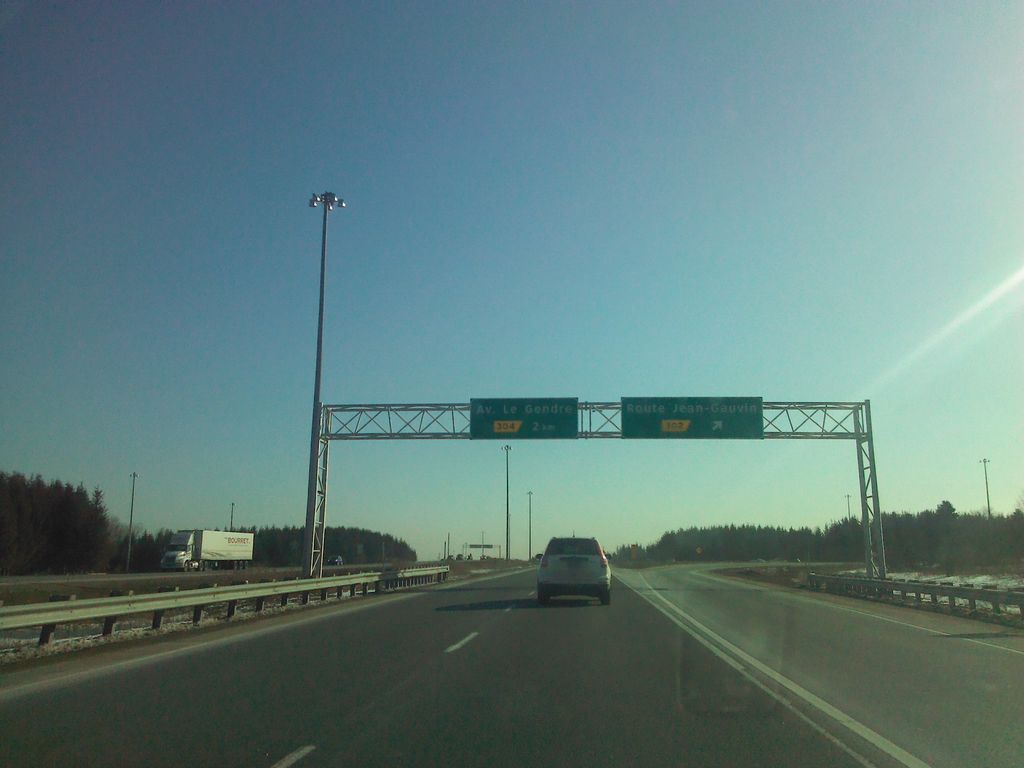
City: quebec_city